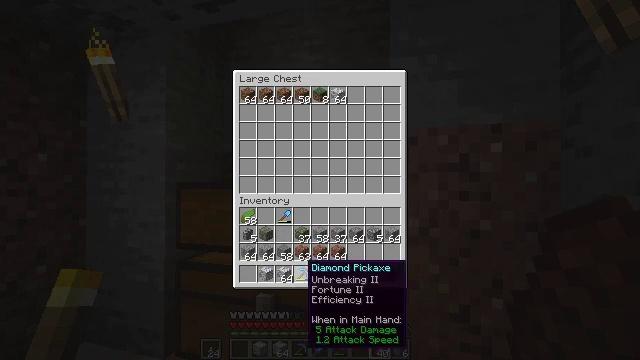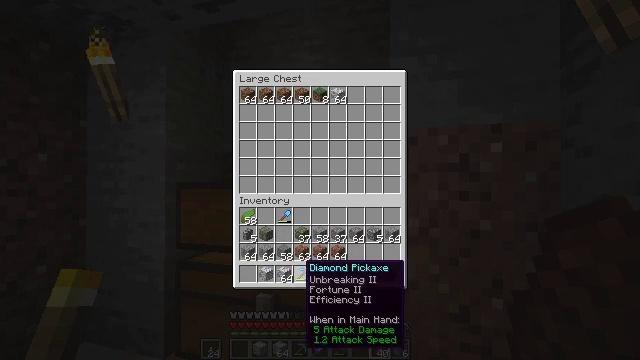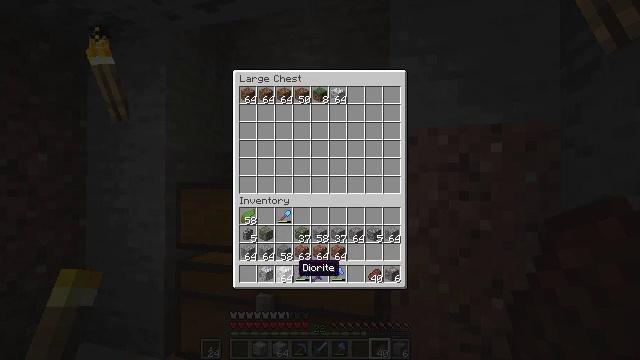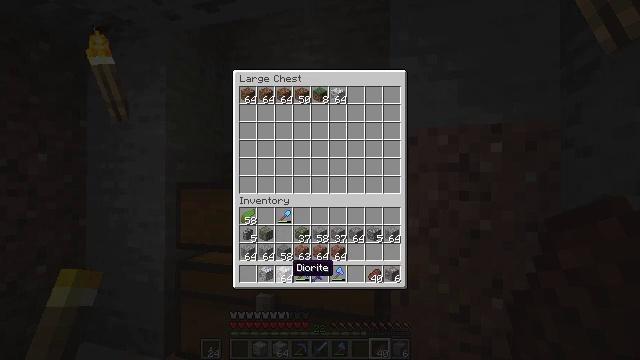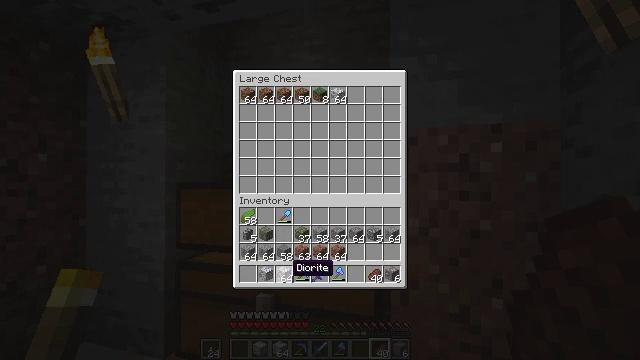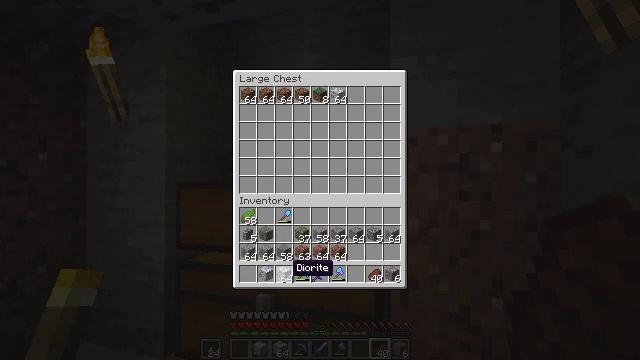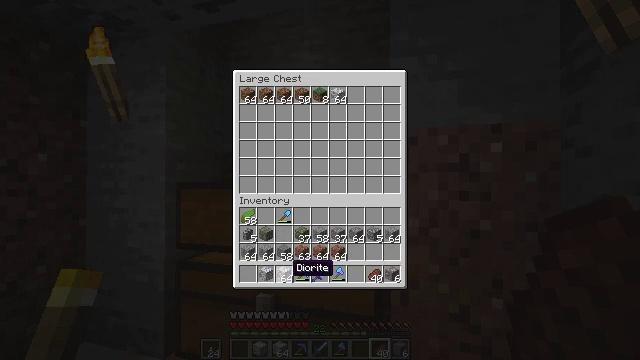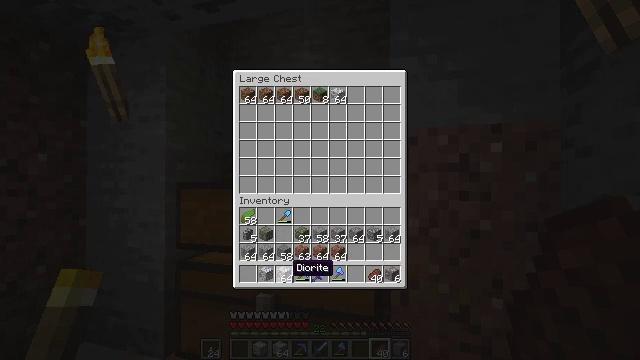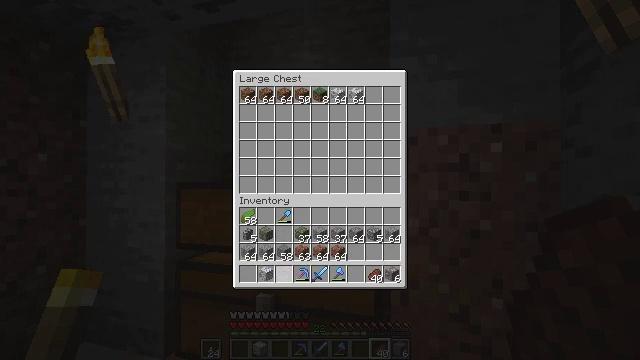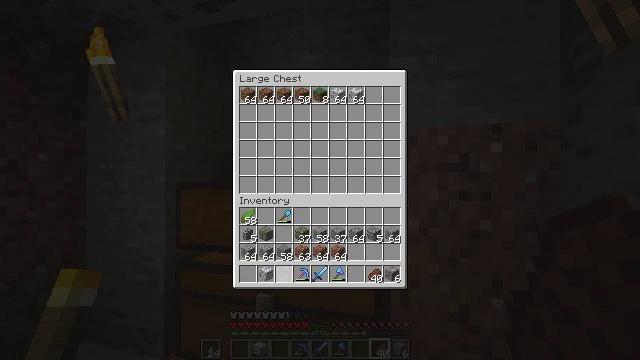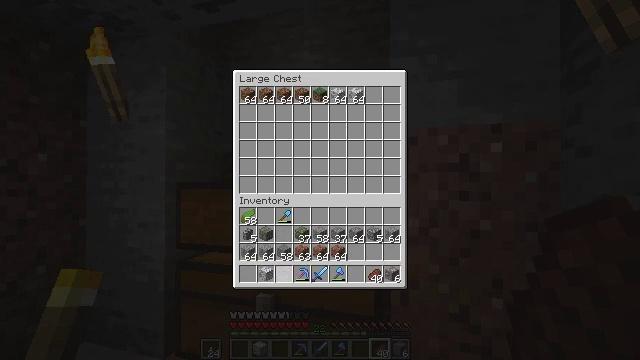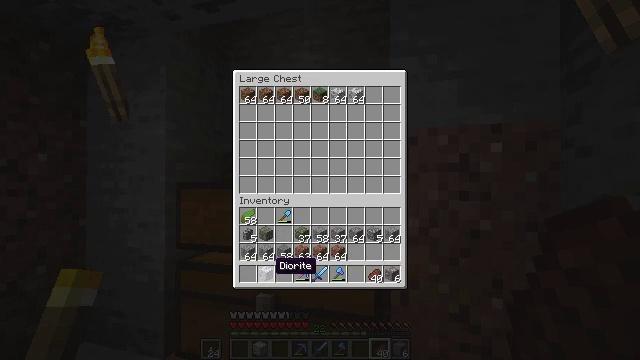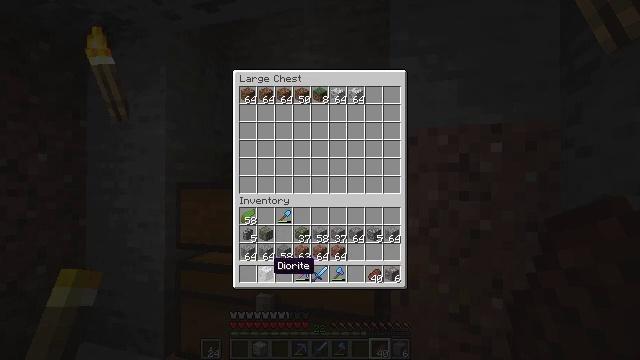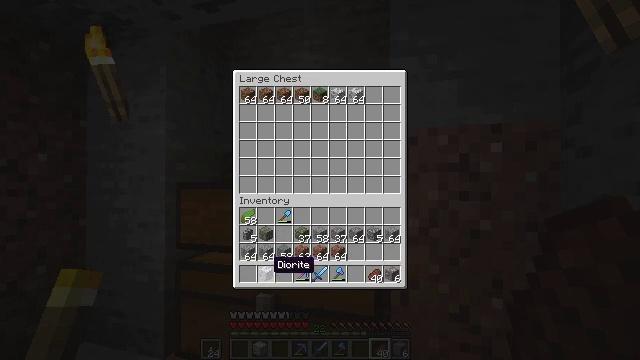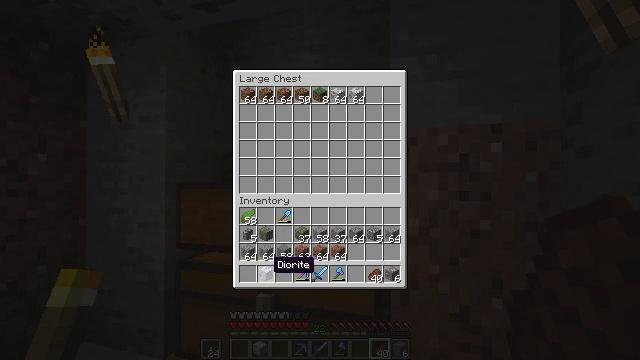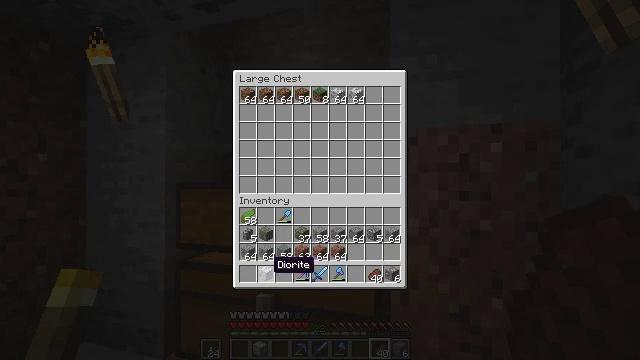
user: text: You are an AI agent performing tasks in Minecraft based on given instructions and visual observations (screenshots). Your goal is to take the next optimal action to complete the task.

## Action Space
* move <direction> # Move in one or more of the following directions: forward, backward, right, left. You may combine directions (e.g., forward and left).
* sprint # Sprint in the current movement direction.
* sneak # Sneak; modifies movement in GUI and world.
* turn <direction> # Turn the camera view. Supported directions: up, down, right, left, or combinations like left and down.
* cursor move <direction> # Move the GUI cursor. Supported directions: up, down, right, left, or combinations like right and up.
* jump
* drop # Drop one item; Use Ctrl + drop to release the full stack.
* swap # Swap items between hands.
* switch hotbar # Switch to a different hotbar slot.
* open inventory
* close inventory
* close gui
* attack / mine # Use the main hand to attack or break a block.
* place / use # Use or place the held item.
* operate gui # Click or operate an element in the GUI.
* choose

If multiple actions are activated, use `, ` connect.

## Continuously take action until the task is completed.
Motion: motion action
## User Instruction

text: Mine the chest to collect it.
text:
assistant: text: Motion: sneak
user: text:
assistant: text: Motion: sneak, cursor move left
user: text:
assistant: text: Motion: sneak
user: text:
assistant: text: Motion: sneak
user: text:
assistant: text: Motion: sneak
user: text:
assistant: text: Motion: sneak
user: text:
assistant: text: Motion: sneak
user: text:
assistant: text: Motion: sneak, operate gui
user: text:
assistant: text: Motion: sneak, operate gui
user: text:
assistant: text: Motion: sneak, operate gui
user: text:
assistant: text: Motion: sneak, cursor move left
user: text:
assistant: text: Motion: sneak
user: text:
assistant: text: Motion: sneak
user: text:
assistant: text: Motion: sneak
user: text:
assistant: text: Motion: sneak
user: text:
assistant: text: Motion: sneak
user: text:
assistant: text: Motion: sneak, operate gui
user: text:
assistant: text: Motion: sneak, operate gui
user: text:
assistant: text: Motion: sneak
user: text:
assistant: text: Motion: sneak
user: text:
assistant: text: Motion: sneak, cursor move right
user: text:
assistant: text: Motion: sneak, cursor move right
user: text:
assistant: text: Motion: sneak, cursor move right
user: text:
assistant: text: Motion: sneak, cursor move right
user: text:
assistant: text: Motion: sneak
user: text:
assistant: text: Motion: sneak
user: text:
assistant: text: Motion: sneak
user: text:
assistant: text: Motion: sneak
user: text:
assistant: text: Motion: sneak
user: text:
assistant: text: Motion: sneak